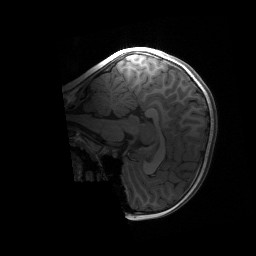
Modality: T1w
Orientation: sagittal
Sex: female
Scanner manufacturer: siemens
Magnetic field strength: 3 T
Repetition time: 1.9 s
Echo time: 0.00243 s